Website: crate-barrel
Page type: customer-info-address
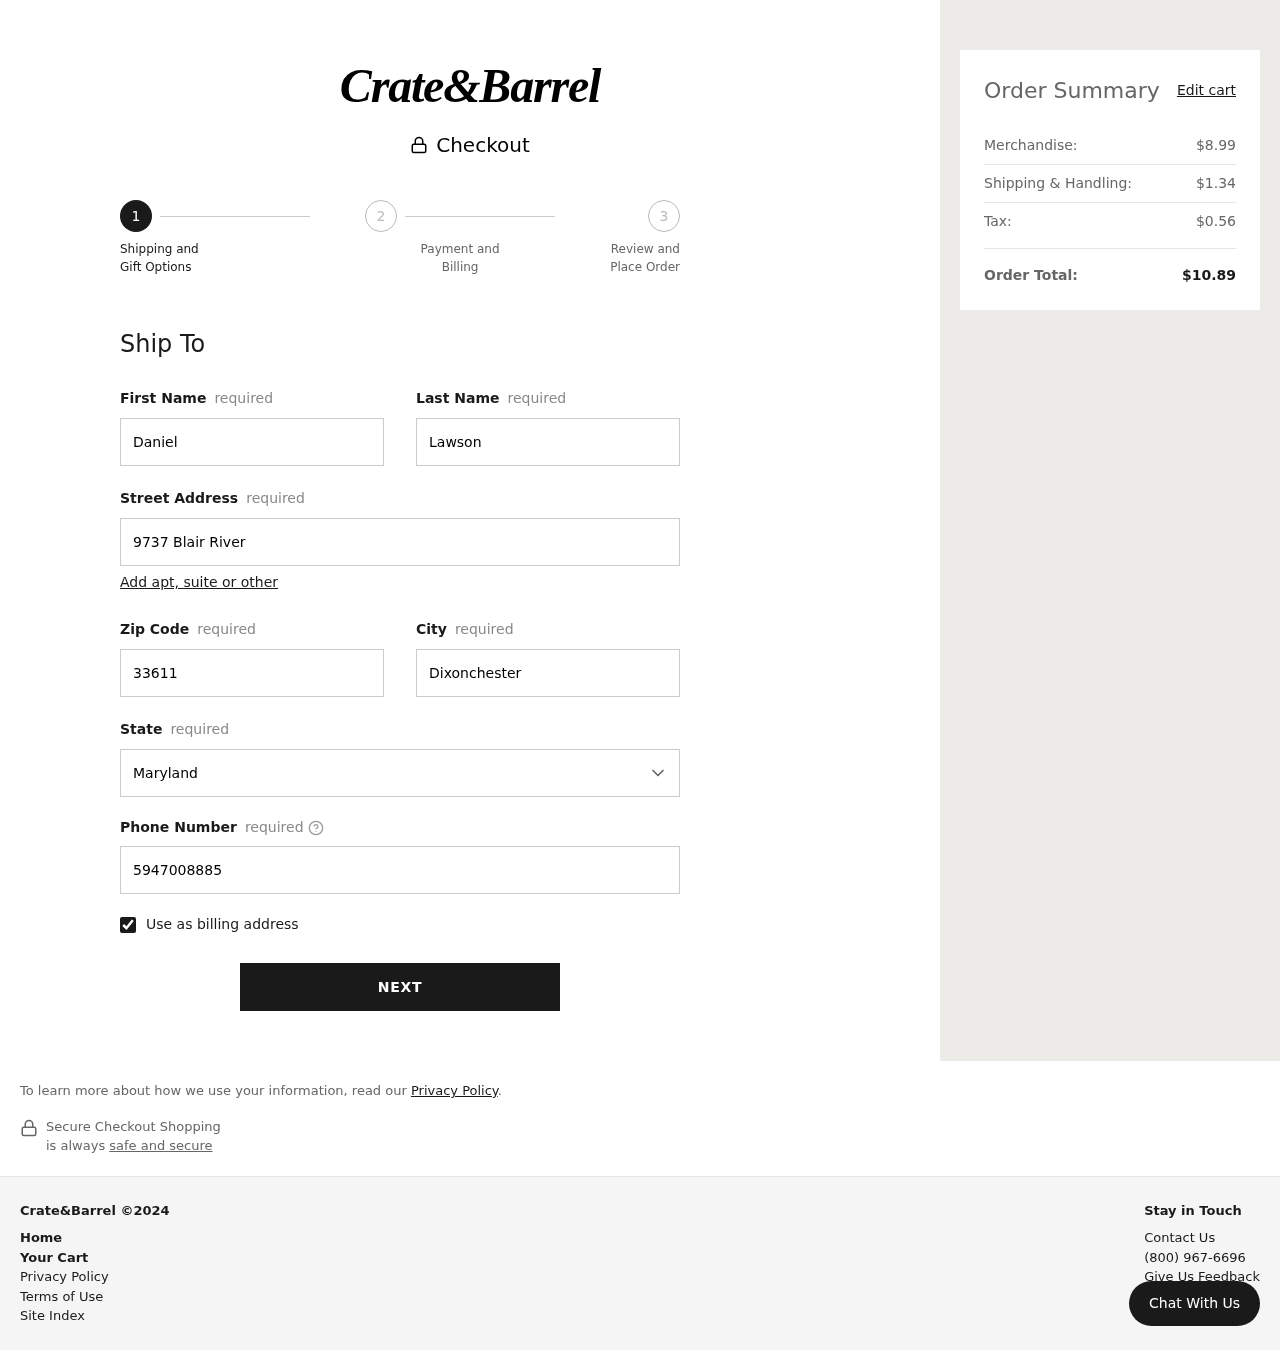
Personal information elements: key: PII_CITY
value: Dixonchester
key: PII_FIRSTNAME
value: Daniel
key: PII_LASTNAME
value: Lawson
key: PII_PHONE
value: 5947008885
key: PII_POSTCODE
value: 33611
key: PII_STATE
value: Maryland
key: PII_STREET
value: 9737 Blair River
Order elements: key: ORDER_SUBTOTAL
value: $8.99
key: ORDER_SHIPPING_COST
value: $1.34
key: ORDER_TAX
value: $0.56
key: ORDER_TOTAL
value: $10.89